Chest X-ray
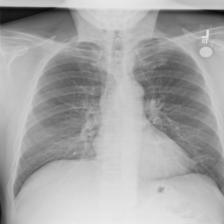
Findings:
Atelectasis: positive
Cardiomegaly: negative
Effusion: negative
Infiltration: negative
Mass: negative
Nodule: negative
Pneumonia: negative
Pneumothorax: negative
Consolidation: negative
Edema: negative
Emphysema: negative
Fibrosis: negative
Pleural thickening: negative
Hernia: negative